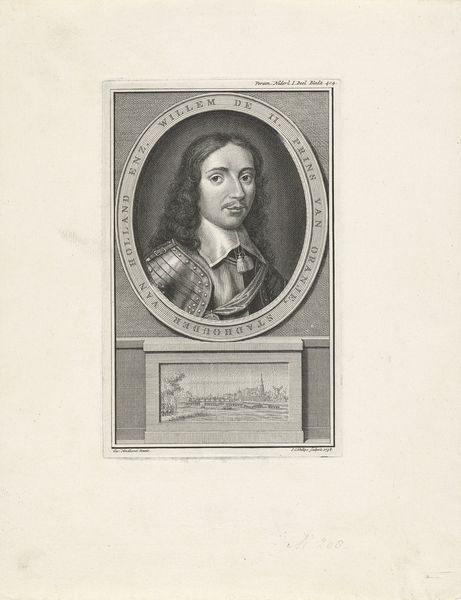
Titel: Portret van Willem II van Oranje
Künstler: Jan Caspar Philips
Standort: Amsterdam
Institution: Rijksmuseum
Schlagwörter: mann, fluss, stadt, bart, holland, portrait, porträt, locken, oval, inschrift